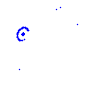
Particle: proton